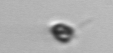
Label: Pyramimonas